Field crop: maize
Growth stage: 1
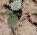
Species: datura